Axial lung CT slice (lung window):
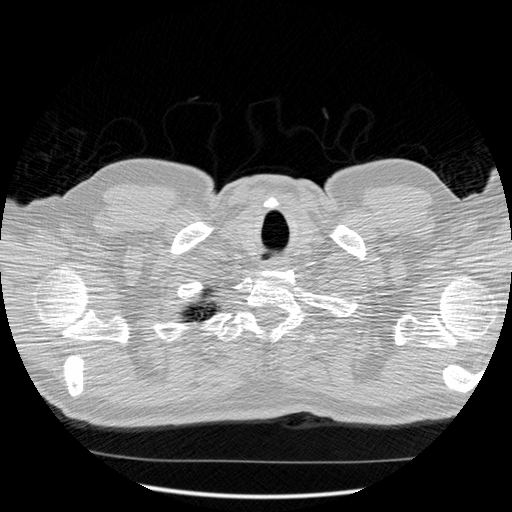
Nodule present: no